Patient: sex F, age 63
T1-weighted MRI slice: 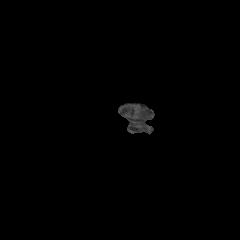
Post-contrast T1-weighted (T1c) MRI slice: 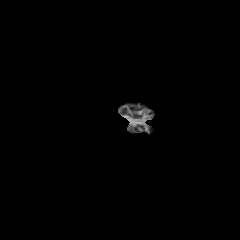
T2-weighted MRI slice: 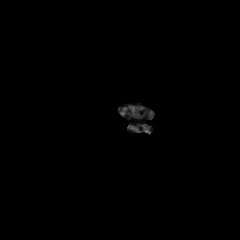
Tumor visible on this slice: no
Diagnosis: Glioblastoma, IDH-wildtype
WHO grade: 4